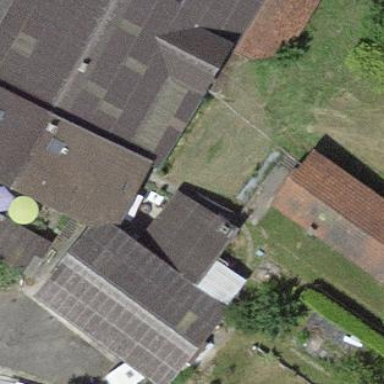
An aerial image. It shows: Building with tile roof.